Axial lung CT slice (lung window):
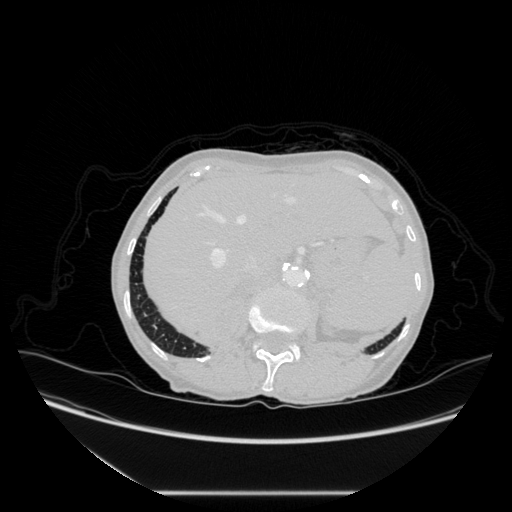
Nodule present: no